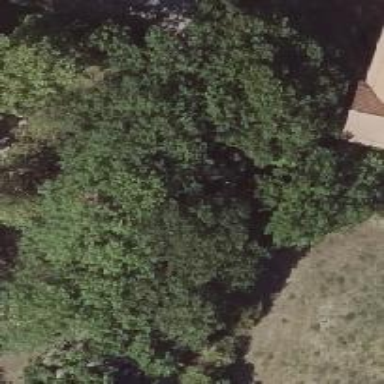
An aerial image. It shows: Avenue of deciduous broadleaved trees.